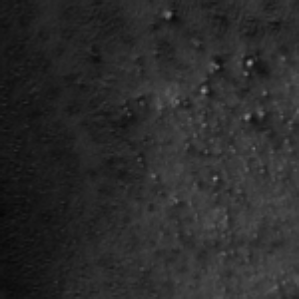
Label: frost